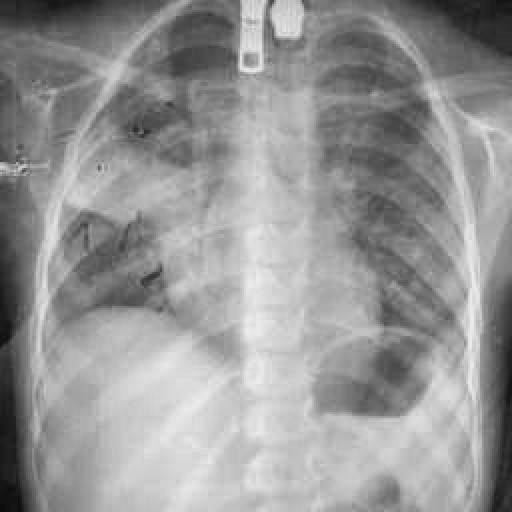
Finding: TUBERCULOSIS